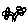
Label: flower